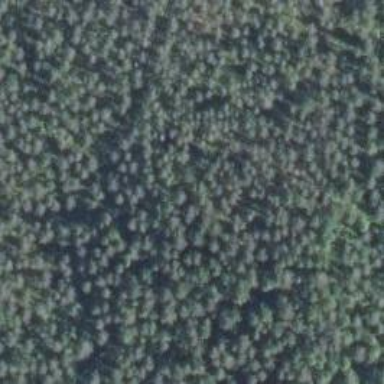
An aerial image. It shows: Needle-leaved woodland.